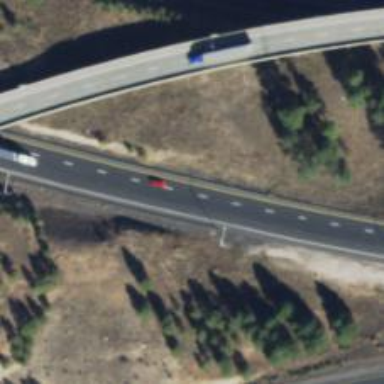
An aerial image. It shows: Asphalt motorway.